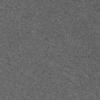
Label: dusty